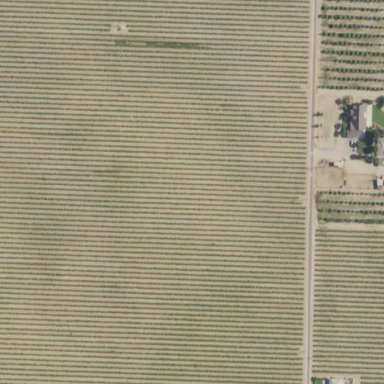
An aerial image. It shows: Vineyard.